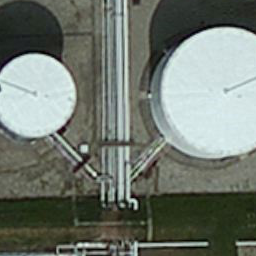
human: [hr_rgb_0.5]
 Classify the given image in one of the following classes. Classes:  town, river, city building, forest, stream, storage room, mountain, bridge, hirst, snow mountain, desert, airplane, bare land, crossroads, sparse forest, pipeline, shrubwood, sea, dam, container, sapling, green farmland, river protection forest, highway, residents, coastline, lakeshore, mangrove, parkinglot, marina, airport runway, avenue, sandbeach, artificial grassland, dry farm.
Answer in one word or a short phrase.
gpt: storage room